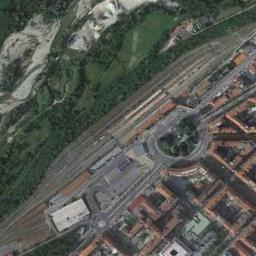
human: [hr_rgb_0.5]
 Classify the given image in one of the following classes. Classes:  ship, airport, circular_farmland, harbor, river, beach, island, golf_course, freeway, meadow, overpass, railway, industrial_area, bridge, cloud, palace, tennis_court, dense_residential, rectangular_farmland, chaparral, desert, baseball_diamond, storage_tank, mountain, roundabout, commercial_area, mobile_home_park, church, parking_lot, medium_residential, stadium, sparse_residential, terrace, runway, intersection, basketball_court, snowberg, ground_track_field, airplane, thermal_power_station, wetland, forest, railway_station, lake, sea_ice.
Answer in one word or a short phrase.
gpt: railway_station